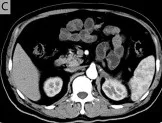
Seven months after operation, positron emission tomography/computed tomography was performed. (C, G) after two cycles of chemotherapy.
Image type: radiology (ct)